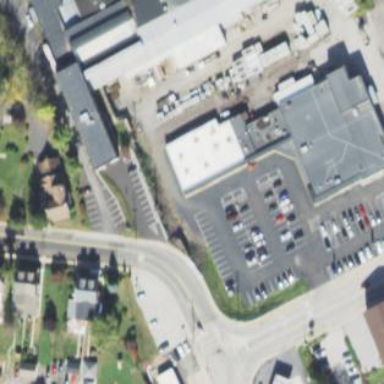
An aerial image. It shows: Retail building.